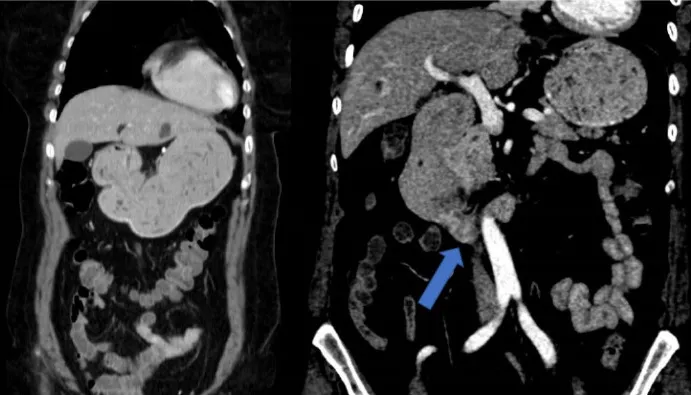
Urgent CT scan showed pseudonodular hypodense image depending on the lateral wall of the second duodenal portion (blue arrow) that causes distension of the gastric chamber.
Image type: radiology (ct)